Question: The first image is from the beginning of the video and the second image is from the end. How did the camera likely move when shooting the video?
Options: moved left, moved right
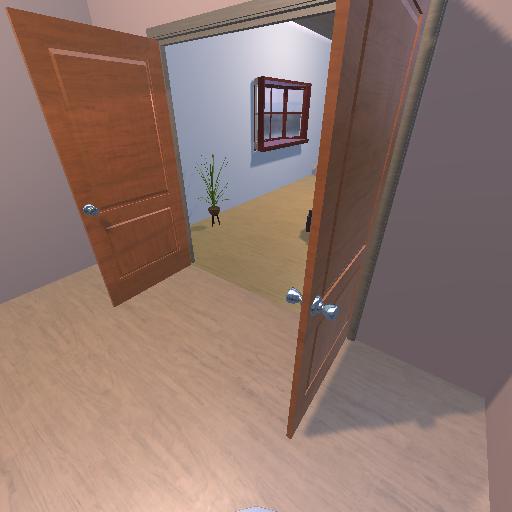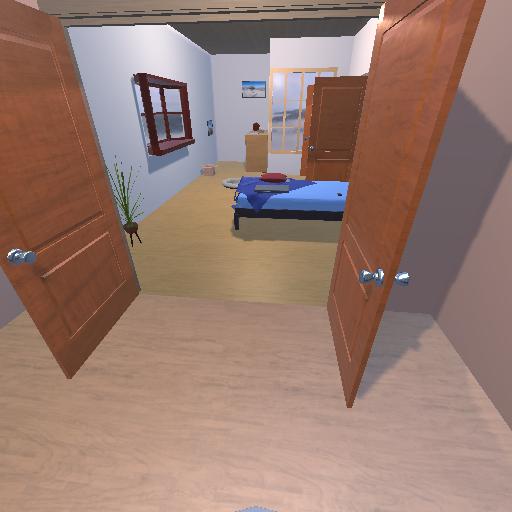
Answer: moved left